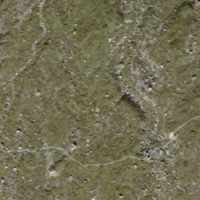
EUNIS habitat code: 23
Species observed at this site:
Anthus spinoletta